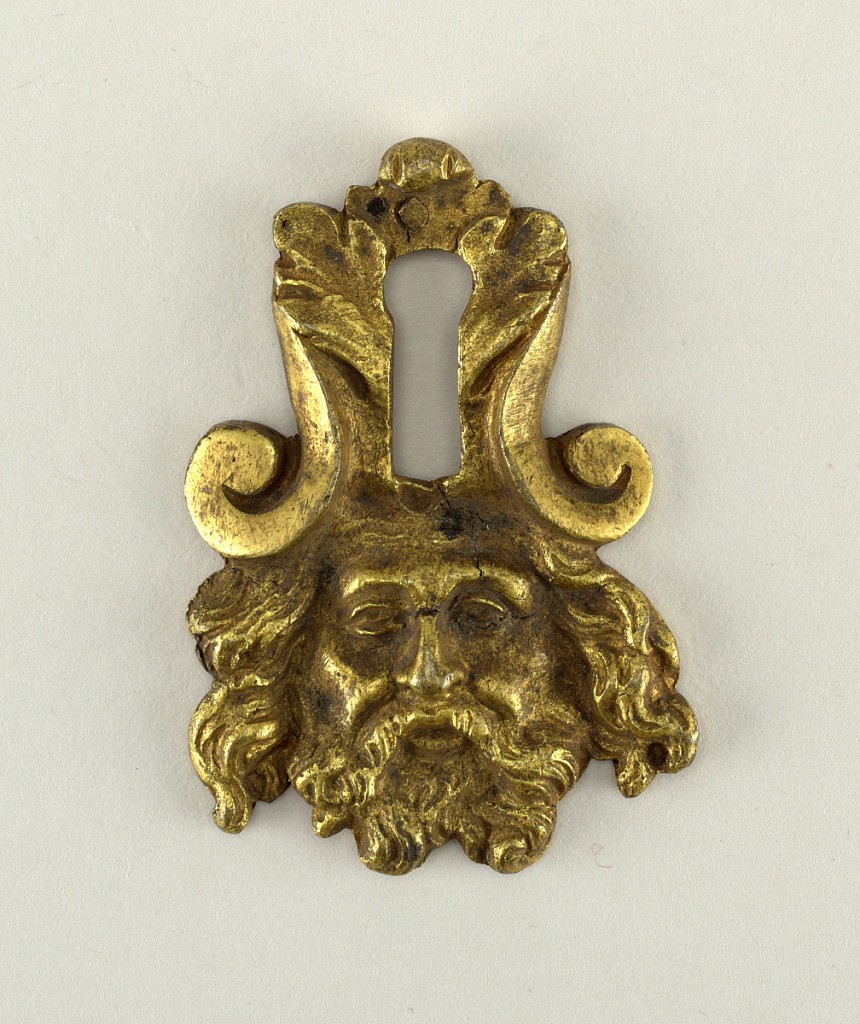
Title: Mount
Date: ca. 1780
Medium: bronze (gilt), gold
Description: Male mascaron, with moustache, beard and long hair; above, keyhole surrounded by foliage and at either side a voluted scroll.